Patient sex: M
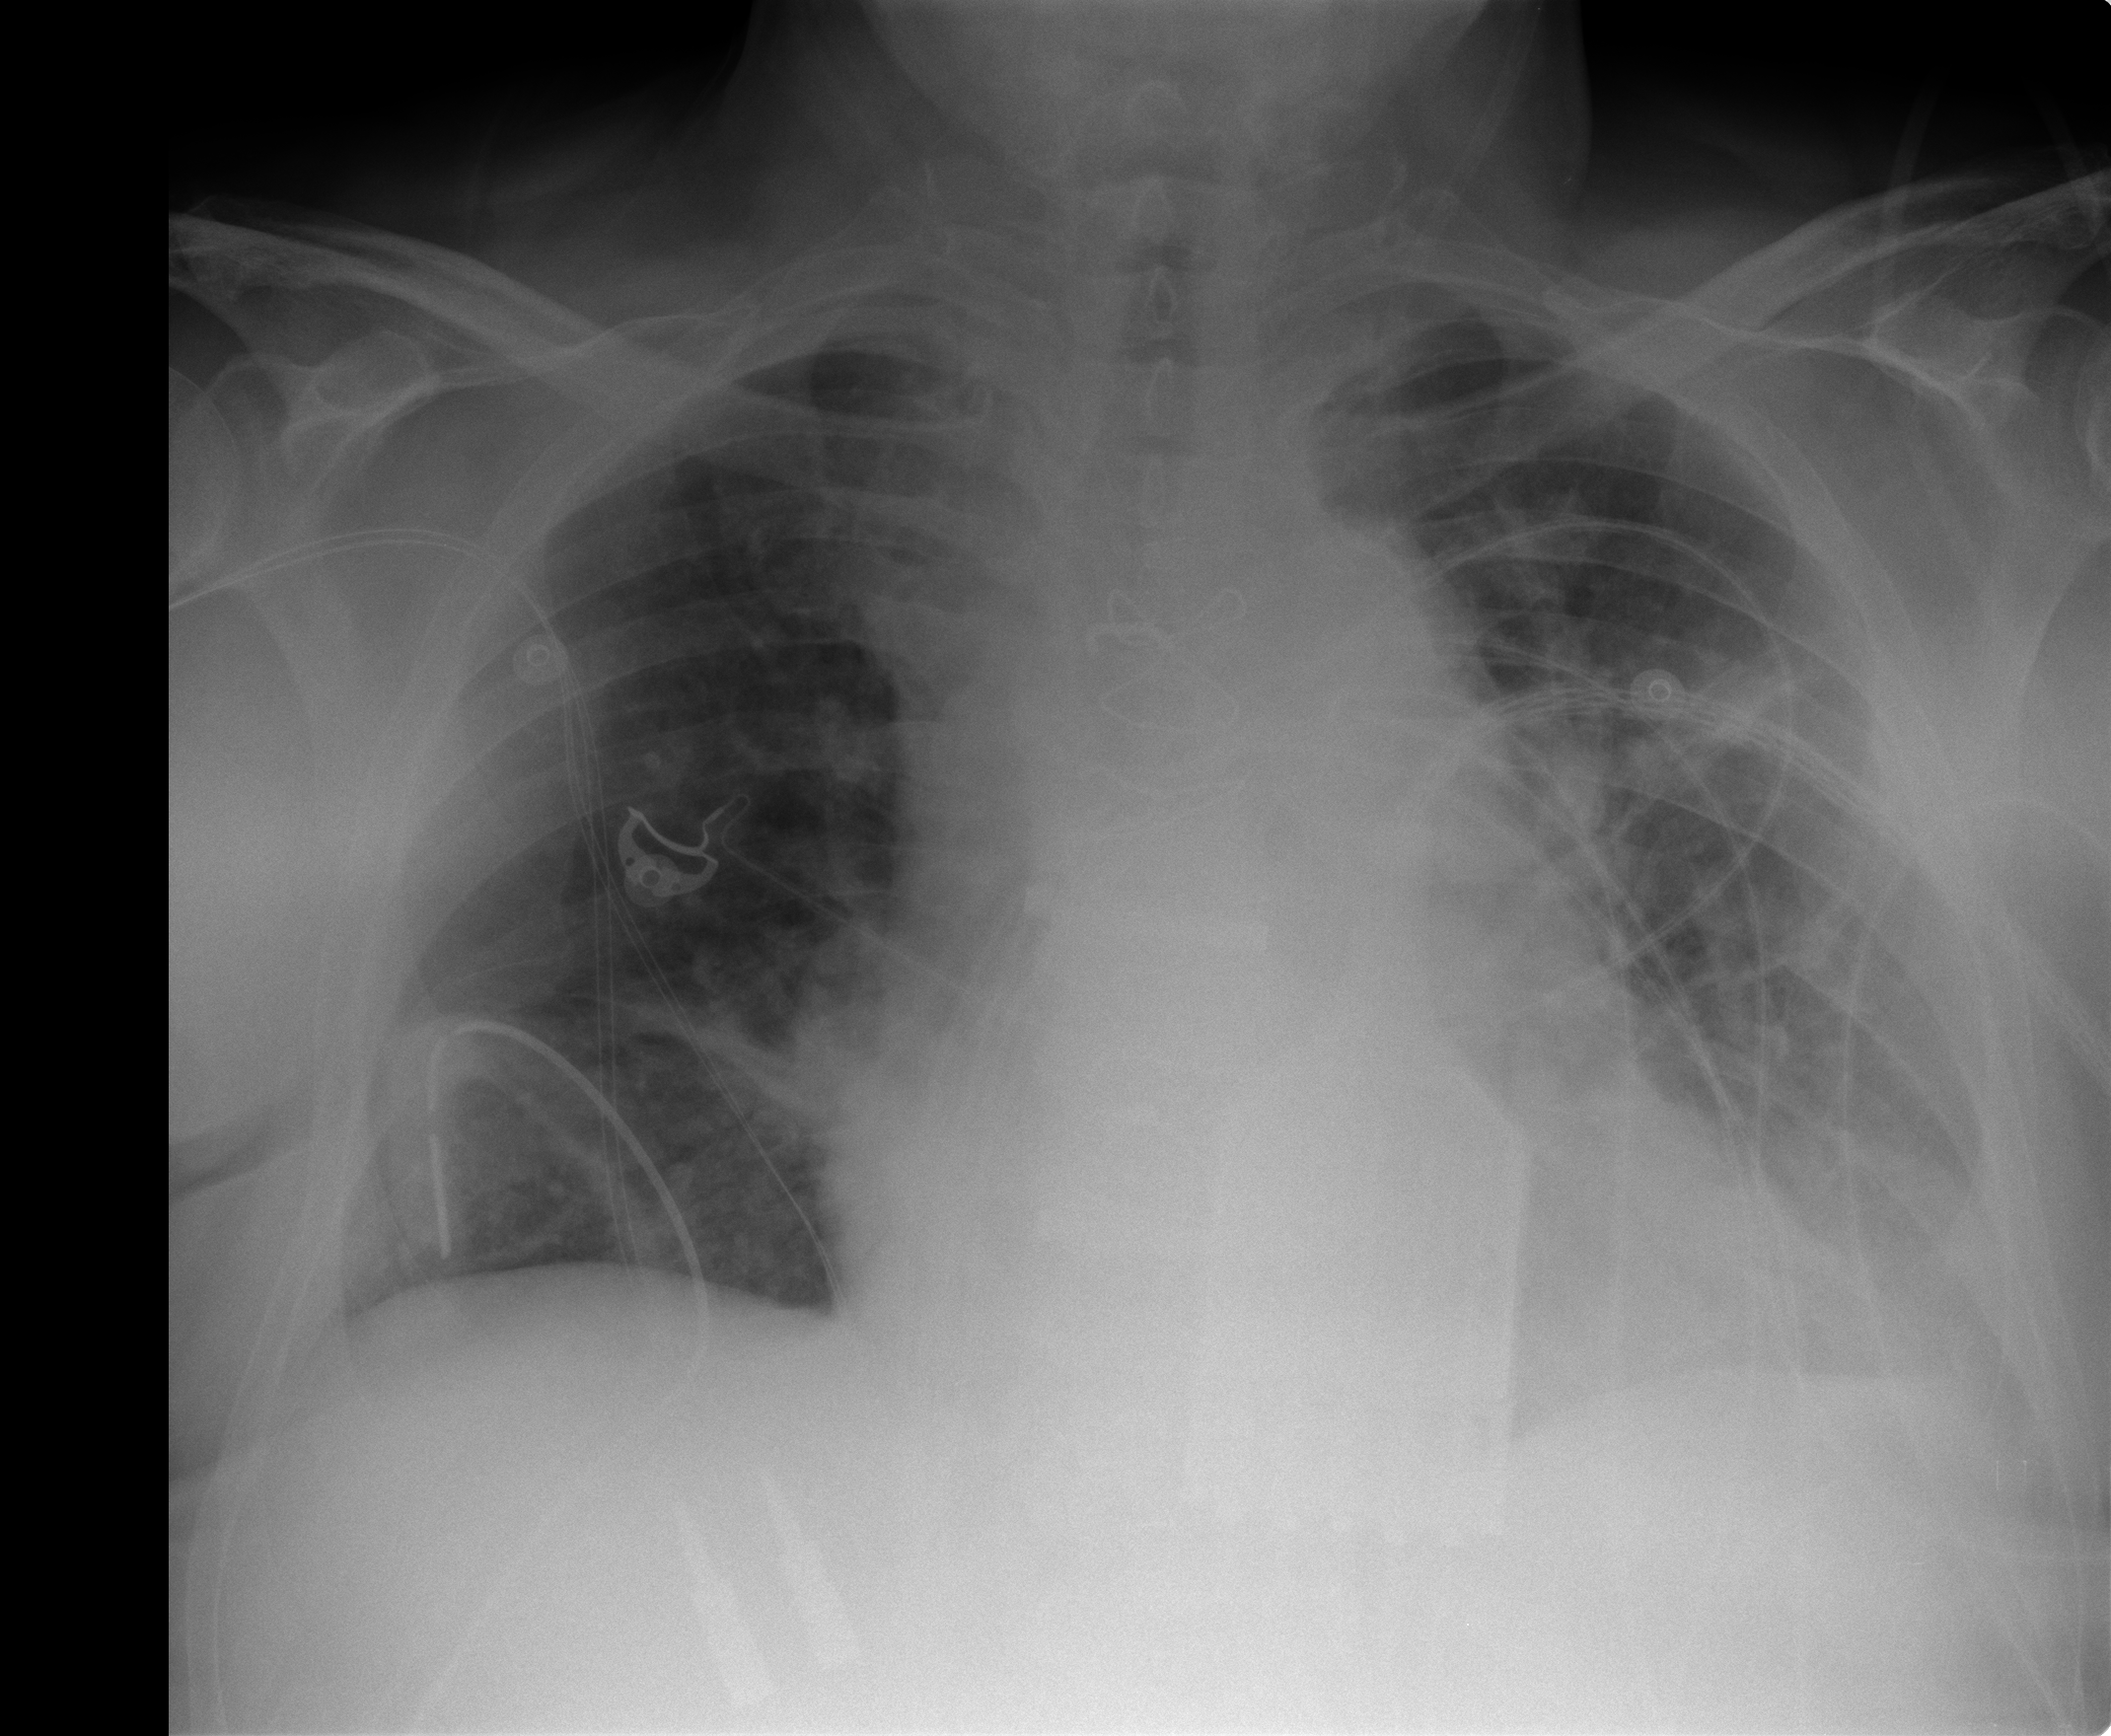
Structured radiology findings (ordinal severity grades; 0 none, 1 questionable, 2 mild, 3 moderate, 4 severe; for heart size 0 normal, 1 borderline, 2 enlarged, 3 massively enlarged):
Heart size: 2
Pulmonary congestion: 2
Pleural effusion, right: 0
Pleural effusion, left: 2
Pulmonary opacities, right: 1
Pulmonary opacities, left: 1
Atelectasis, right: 2
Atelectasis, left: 2